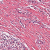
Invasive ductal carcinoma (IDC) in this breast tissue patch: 1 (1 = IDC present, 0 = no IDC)